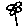
Label: flower